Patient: sex M, age 60
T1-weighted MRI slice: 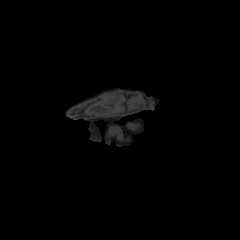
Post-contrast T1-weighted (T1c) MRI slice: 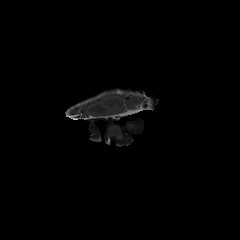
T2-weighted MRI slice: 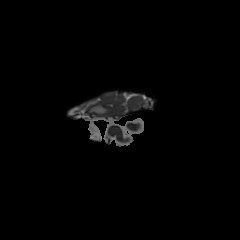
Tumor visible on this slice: yes
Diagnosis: Glioblastoma, IDH-wildtype
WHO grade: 4